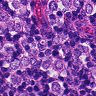
Metastatic tissue present: yes